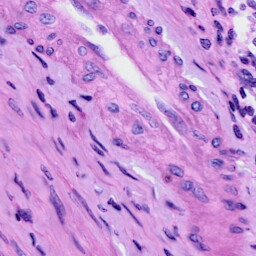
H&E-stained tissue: Cervix